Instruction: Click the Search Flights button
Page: home
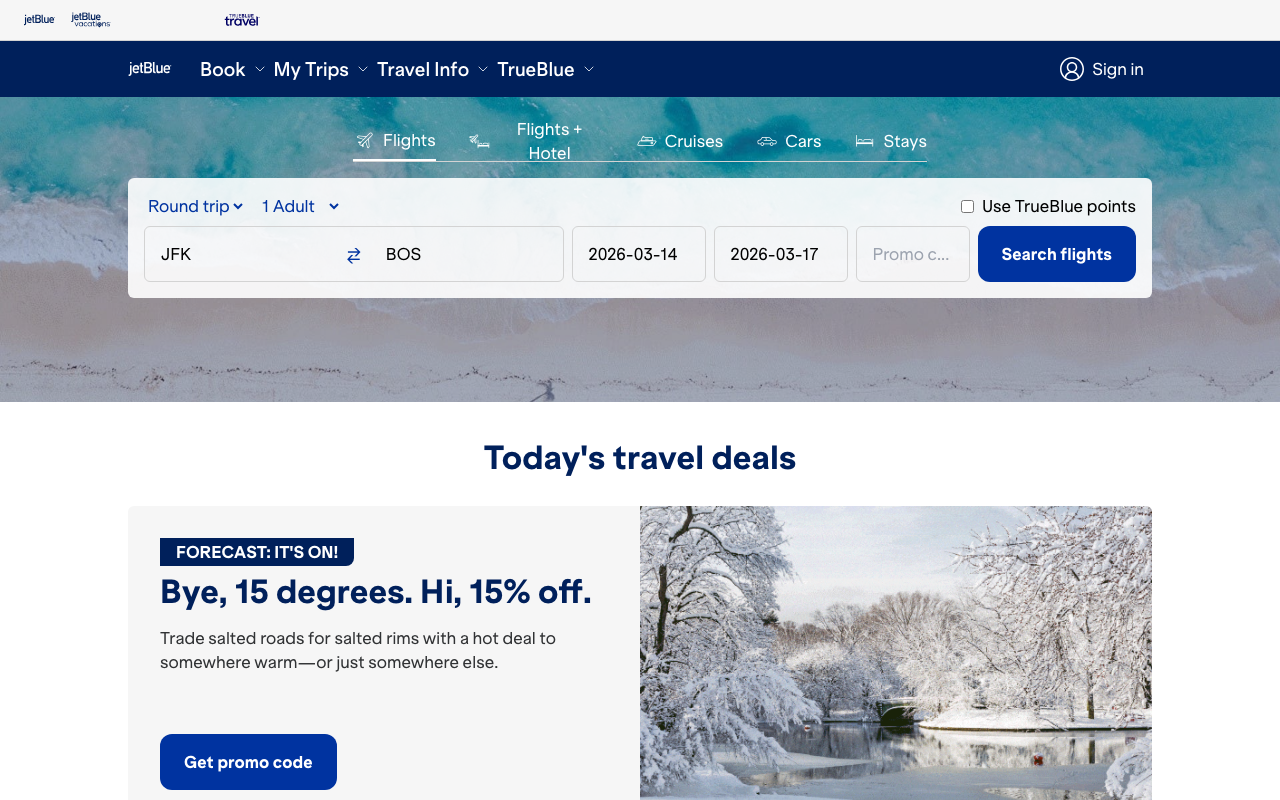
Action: click